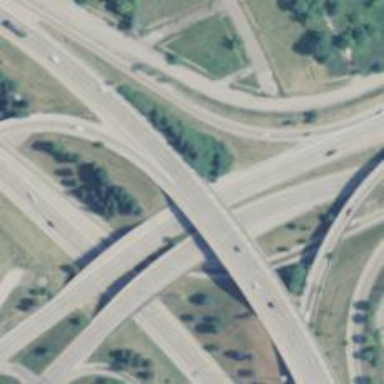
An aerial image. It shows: Motorway junction.